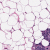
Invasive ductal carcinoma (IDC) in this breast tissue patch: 0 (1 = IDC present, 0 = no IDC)